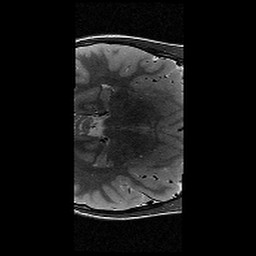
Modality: T2w
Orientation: axial
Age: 13
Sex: female
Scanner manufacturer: siemens
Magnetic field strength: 3 T
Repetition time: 8.46 s
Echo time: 0.067 s